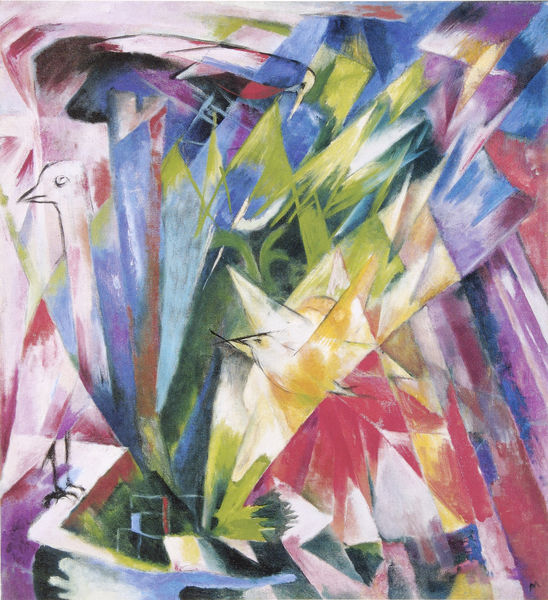
Titel: Vögel
Künstler: Franz Marc
Standort: München
Institution: Städtische Galerie im Lenbachhaus
Schlagwörter: blau, flügel, gemälde, himmel, kopf, vogel, wasser, weiß, bäume, dreieck, gelb, grün, komposition, kubismus, kubistisch, braun, bunt, hell, köpfe, licht, orange, schwarz, gebäude, haus, rot, tiere, expressionismus, fächer, malerei, muster, augen, taube, öl, häuser, vögel, brücke, brüstung, auge, rosa, fliegen, reiter, balkon, farbig, segelschiffe, schnabel, studie, moderne, segelschiff, abstrakt, farben, gebirge, modern, dächer, mauer, formen, lila, violett, linien, möwe, spitz, strauss, abstraktion, pink, futurismus, rechteck, explosion, strahlen, flug, tauben, form, pfau, krallen, schnäbel, frieden, franz, fragment, geometrisch, zacken, fisch, kristall, dynamisch, expressiv, picasso, spiegelungen, balu, leuchtend, papagei, dreiecke, geometrie, blauer reiter, kandinsky, fische, scherben, facetten, franz marc, marc, expresionismus, kristallin, splitter, delaunay, prisma, assoziation, brechung, exprssionismus, lichtbrechung, vogelköpfe, zersplittert, storch, friedenstaube, picaso, grün gelb, we9ß, erztdhgfjrewrtzhtj, fliegender fisch, spiegelgebrochen